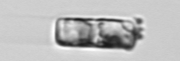
Label: Guinardia_delicatula